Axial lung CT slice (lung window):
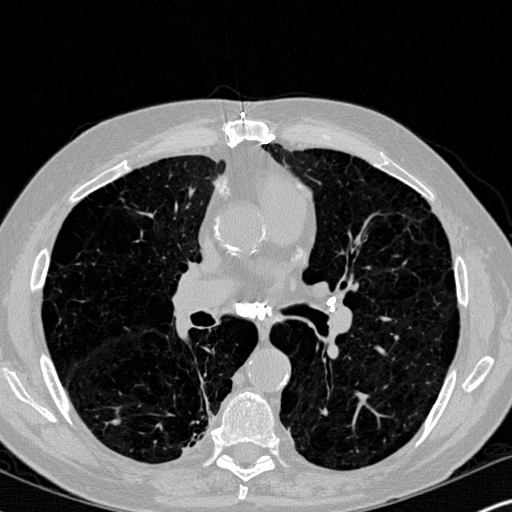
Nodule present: yes
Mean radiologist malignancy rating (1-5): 3